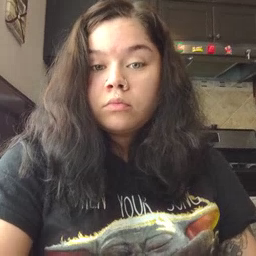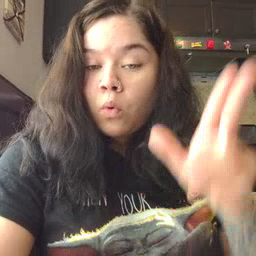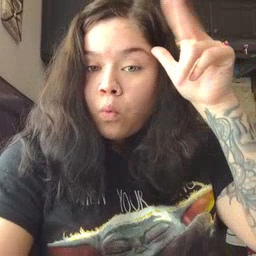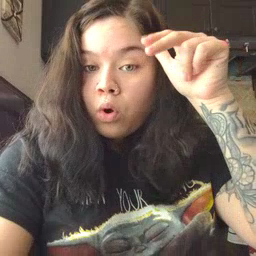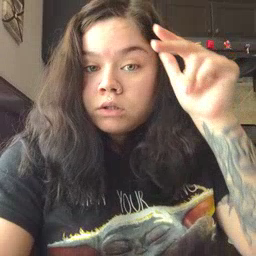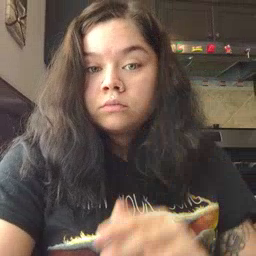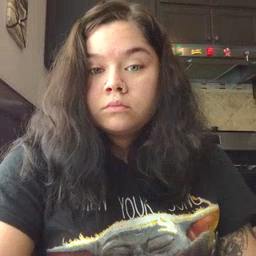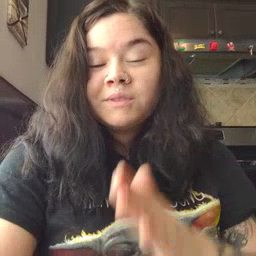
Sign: horse